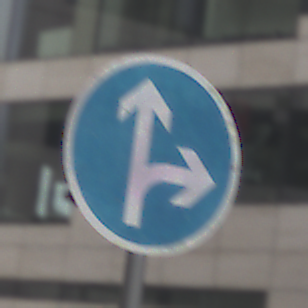
Verkehrszeichen: VorgeschriebeneFahrtrichtungGeradeausOderRechts
Umgebung: Outdoor, Urban
Tageszeit: Midday
Wetter: Overcast
Licht: Natural
Jahreszeit: NotSpecified
Kontrast: LowContrast